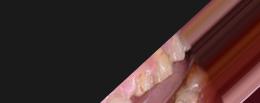
Condition: Caries